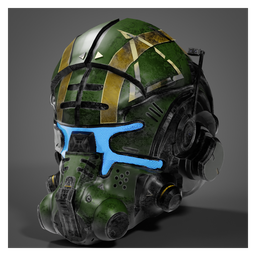
Label: people